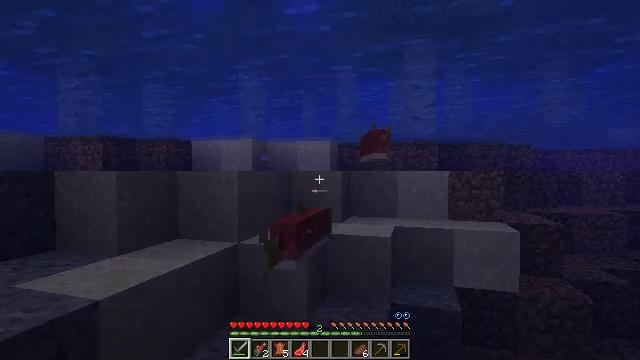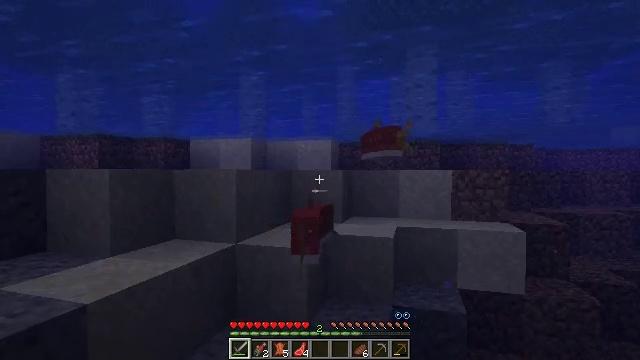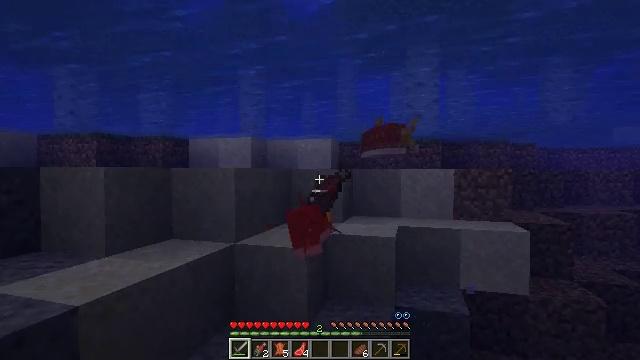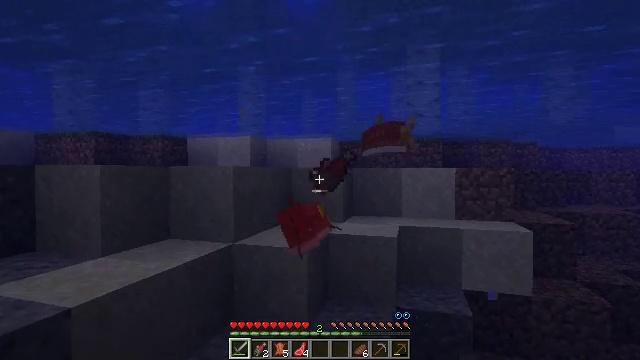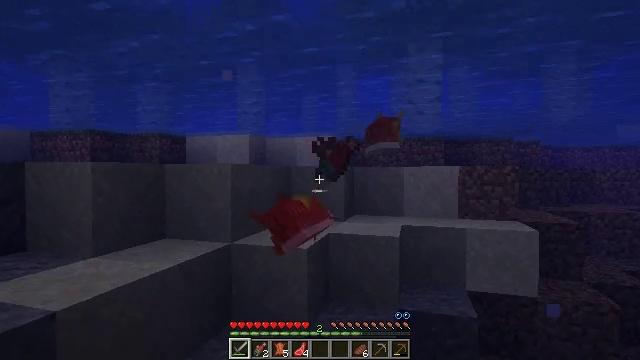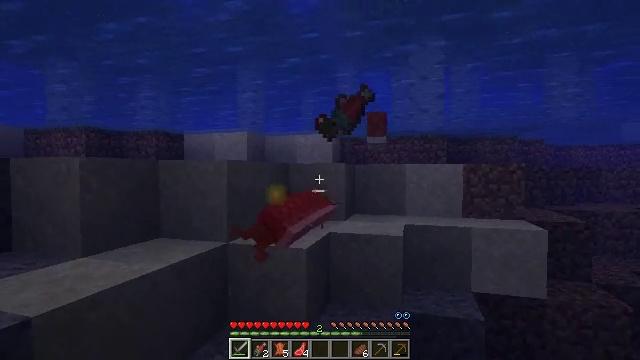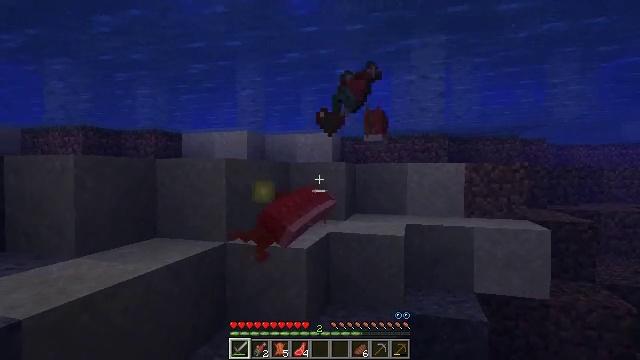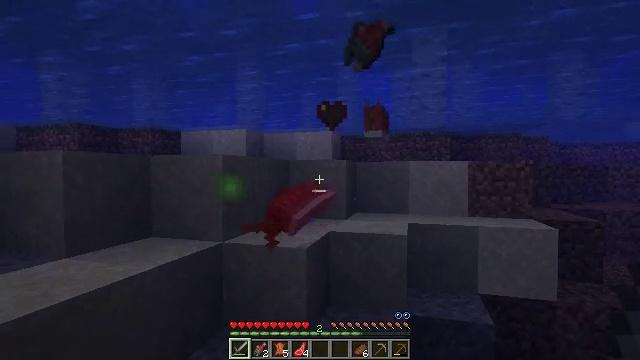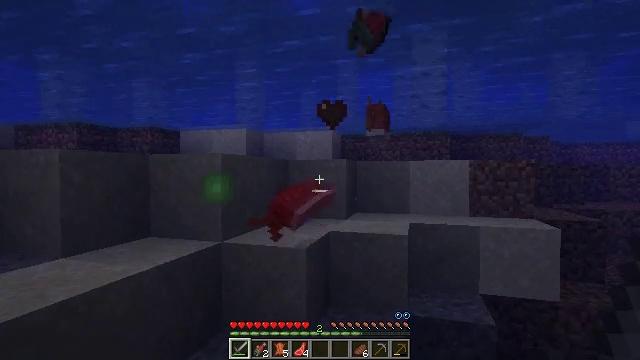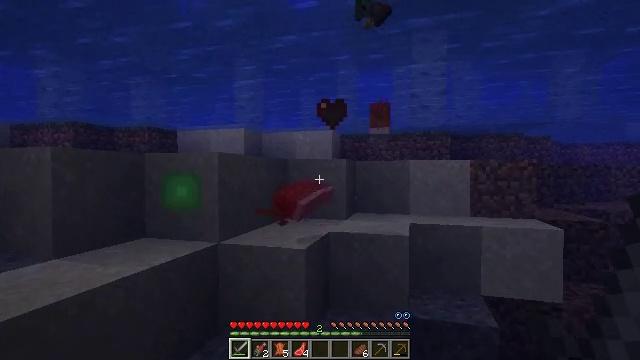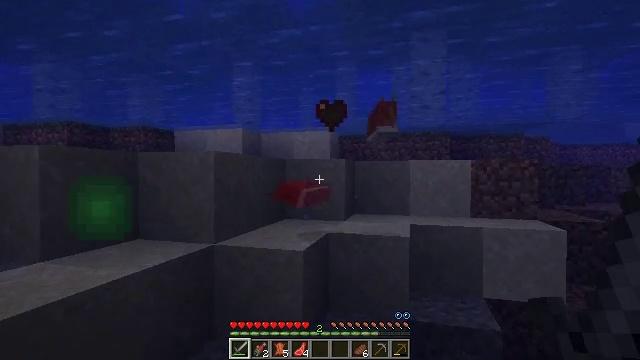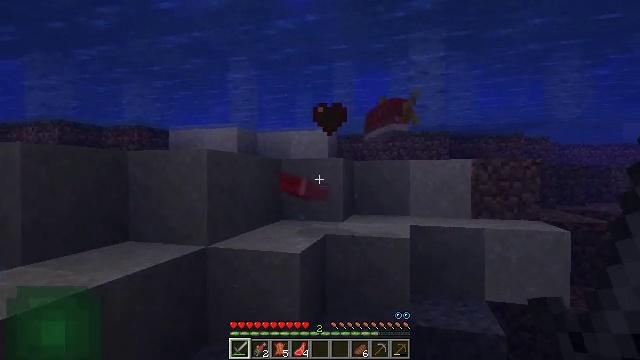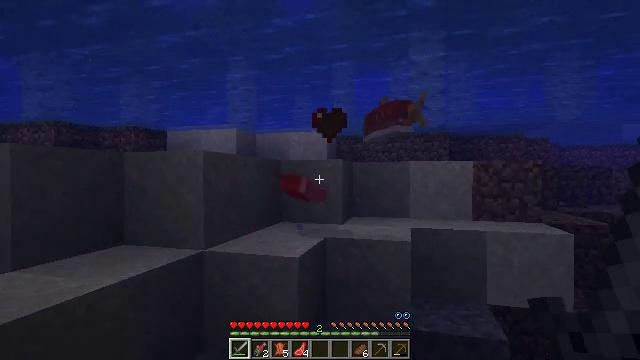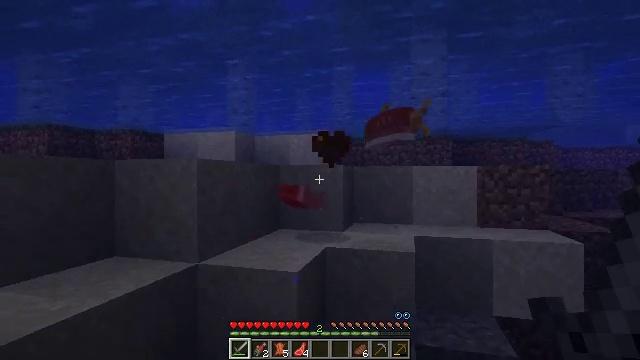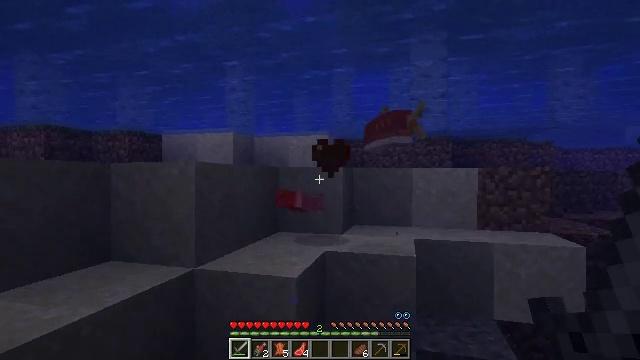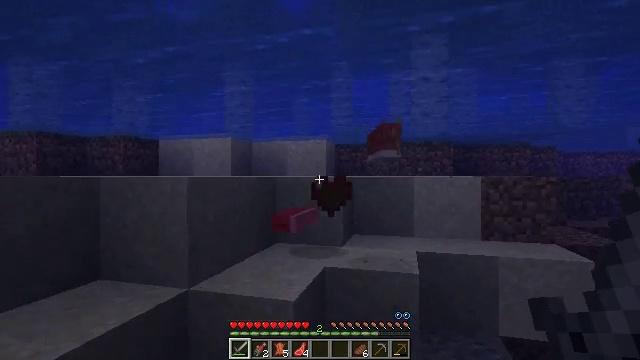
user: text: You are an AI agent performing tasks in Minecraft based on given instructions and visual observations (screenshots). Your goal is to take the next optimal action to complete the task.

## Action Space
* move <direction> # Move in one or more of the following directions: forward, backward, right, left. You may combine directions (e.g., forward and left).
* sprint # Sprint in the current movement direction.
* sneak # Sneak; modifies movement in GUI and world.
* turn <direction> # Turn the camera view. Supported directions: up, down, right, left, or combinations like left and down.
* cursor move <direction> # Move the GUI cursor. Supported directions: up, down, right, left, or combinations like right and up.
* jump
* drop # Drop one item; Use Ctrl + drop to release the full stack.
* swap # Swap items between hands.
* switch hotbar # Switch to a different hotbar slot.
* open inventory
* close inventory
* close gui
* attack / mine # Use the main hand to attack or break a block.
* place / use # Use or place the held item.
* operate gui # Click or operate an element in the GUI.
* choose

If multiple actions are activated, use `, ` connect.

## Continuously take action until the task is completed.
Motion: motion action
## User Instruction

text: Kill aquatic mobs.
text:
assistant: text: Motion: move forward
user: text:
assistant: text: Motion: move forward
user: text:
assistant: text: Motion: move forward
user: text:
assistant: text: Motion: move forward
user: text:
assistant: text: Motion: move forward
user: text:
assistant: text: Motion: move forward
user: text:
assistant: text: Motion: move forward
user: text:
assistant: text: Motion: move forward
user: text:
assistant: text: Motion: move forward
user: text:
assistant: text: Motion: move forward
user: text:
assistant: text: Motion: move forward, jump
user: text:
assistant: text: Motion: move forward, jump
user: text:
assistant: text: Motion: move forward, jump
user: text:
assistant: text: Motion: move forward, jump
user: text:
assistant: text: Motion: move forward, jump
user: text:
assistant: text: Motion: move forward, jump
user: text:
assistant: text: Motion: move forward, jump
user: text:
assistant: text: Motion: move forward, jump
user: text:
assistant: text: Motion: move forward and move right, jump
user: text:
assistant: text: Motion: move forward and move right
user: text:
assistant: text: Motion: move forward and move right
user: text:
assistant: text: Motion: move forward and move right
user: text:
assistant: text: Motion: move forward and move right
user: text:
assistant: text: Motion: move forward and move right
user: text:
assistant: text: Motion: move forward and move right
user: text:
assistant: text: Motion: move forward
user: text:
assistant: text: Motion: move forward
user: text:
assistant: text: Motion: move forward
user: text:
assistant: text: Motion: move forward
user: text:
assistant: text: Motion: move forward